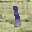
Label: 1